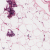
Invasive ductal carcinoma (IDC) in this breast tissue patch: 0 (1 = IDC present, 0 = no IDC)